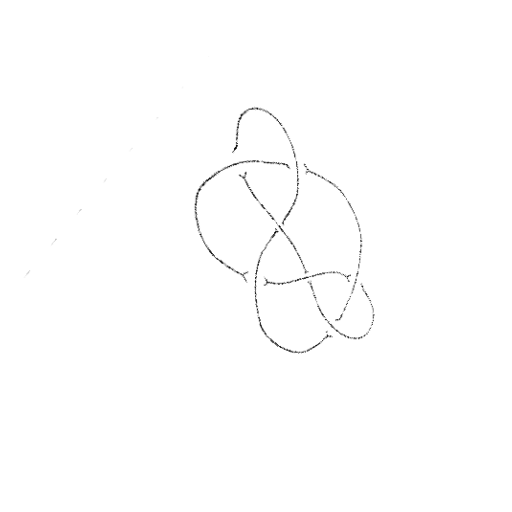
Crossing number: 7